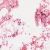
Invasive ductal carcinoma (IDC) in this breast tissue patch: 0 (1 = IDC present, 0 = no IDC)